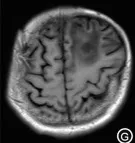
The irregular long T1, T2 signal shadow.
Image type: radiology (mri)